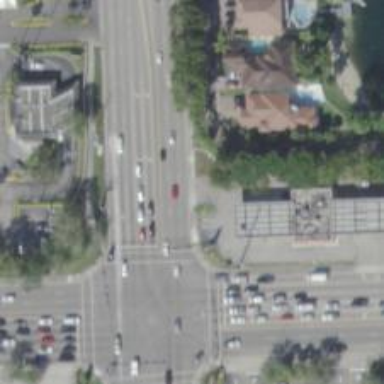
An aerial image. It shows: Marked road crossing.